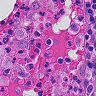
Metastatic tissue present: no